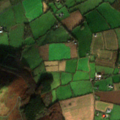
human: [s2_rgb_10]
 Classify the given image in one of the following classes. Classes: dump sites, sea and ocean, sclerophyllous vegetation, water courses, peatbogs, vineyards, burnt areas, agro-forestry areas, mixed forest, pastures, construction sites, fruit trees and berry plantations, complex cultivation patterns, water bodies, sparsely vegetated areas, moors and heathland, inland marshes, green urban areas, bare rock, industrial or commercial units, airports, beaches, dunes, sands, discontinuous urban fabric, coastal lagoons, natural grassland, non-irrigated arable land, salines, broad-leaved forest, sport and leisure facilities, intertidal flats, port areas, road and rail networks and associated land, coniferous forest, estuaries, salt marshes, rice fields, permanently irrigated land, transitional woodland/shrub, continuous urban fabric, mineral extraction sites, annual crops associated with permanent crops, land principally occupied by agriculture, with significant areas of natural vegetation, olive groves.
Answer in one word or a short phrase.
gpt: non-irrigated arable land, complex cultivation patterns, moors and heathland